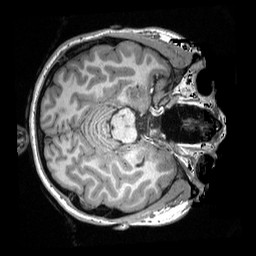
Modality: T1w
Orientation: axial